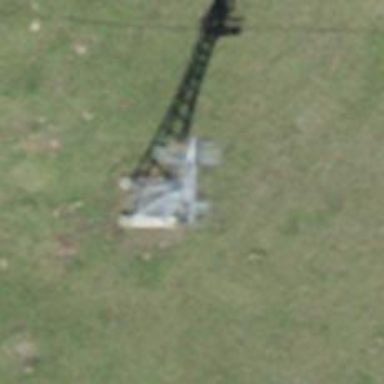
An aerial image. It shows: Pylon for aerialway.